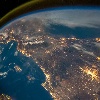
Label: land